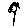
Label: flower